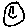
Label: smiley face